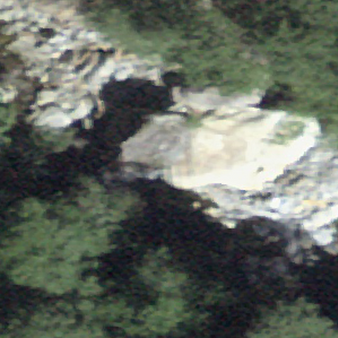
Label: bouldering_area